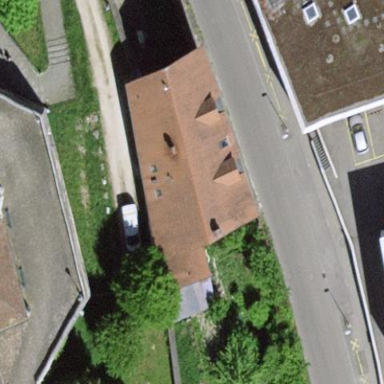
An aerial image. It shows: Gabled roof on building that houses apartments.